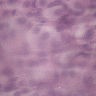
Metastatic tissue present: yes